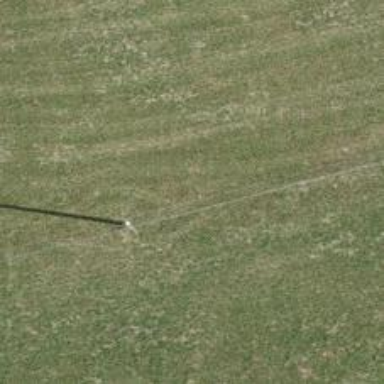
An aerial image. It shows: Utility pole in the area.